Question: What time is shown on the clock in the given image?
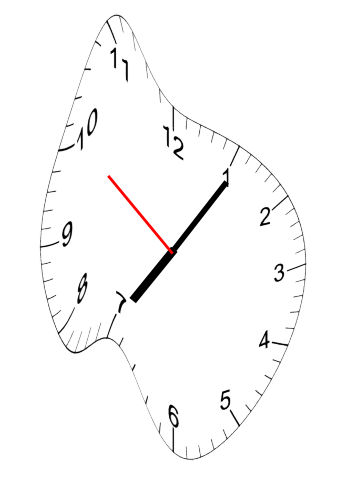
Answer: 07:05:51